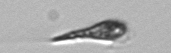
Label: Euglena